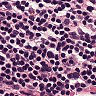
Metastatic tissue present: no